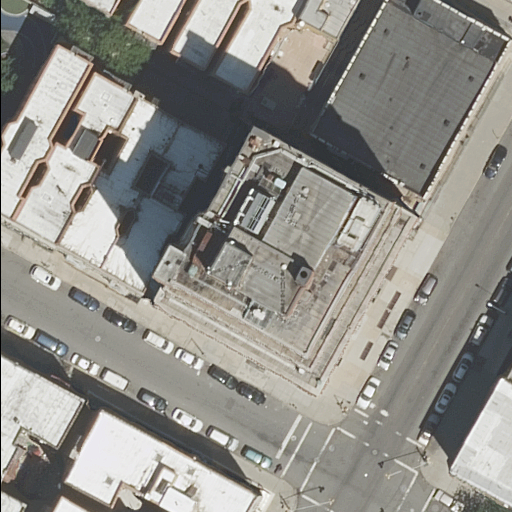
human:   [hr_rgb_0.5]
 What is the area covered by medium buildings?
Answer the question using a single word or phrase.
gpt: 1912m2

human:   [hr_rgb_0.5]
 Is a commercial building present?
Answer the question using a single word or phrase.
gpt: no

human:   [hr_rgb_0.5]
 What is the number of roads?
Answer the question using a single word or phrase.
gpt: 2

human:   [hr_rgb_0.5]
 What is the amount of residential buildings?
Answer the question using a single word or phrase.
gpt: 16

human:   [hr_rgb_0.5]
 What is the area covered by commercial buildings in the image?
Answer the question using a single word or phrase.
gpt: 0m2

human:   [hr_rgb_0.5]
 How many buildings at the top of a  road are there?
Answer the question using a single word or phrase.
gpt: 12

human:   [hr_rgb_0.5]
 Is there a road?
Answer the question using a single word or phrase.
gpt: yes

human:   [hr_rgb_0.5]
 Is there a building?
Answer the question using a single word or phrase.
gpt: yes

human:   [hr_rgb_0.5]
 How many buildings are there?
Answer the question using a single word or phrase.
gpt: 16

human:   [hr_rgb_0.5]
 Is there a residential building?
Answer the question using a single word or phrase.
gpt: yes

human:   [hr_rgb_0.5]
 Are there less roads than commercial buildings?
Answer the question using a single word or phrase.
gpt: no

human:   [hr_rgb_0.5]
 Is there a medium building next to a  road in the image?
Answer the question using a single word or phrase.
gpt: yes

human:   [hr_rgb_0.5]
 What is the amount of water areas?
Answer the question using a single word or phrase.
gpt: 0

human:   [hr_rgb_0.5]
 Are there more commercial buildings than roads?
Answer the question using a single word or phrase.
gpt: no

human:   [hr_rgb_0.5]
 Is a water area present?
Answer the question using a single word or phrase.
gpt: no

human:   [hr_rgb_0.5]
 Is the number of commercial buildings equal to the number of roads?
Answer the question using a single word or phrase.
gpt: no

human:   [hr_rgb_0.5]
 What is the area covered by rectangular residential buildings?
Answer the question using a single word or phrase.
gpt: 447m2

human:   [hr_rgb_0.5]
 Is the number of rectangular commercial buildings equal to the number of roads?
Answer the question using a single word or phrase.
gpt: no

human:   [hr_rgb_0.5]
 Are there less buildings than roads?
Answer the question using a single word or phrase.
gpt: no

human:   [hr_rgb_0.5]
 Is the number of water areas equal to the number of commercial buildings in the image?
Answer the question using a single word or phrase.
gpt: yes

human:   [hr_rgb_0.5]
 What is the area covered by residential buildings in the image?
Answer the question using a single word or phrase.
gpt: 4632m2

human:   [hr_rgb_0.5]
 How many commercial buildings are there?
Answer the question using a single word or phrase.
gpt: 0

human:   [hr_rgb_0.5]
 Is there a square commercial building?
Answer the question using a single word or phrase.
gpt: no

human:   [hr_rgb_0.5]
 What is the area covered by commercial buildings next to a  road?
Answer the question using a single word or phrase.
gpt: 0m2

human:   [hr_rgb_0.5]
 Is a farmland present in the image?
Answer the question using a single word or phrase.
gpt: no

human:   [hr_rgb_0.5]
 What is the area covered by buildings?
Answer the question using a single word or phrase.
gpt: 4632m2

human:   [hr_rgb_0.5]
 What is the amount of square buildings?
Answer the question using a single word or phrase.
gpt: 0

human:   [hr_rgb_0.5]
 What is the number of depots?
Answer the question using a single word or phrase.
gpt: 0

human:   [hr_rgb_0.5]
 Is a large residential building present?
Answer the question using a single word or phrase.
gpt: yes

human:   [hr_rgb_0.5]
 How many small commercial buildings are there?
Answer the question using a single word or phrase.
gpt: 0

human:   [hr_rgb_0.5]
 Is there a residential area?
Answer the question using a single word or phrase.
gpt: no

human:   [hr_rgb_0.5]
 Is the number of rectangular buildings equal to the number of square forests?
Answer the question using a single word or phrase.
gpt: no

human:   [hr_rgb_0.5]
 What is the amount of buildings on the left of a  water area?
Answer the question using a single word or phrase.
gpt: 0

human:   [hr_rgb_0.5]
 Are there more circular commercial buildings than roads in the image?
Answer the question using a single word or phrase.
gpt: no

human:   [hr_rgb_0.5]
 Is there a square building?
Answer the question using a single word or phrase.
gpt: no

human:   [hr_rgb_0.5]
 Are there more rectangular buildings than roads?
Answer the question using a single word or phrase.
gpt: yes

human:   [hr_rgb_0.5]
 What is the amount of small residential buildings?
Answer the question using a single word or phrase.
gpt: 6

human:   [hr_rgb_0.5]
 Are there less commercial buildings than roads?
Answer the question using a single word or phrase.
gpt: yes

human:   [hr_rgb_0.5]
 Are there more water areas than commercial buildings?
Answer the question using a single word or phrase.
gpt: no

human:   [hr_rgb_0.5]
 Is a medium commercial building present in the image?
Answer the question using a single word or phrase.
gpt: no

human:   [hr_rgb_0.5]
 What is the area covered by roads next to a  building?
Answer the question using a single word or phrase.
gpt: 0m2

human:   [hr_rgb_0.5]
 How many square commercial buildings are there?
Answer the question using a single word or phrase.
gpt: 0

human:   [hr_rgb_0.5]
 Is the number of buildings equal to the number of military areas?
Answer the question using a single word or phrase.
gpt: no

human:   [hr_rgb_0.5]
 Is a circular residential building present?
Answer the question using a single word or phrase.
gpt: no

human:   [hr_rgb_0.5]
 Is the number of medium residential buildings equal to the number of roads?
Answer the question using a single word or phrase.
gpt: no

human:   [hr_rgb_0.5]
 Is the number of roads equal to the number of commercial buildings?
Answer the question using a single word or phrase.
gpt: no

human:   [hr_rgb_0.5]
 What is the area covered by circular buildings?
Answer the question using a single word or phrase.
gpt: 0m2

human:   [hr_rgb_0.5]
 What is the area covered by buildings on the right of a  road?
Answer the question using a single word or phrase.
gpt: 1230m2

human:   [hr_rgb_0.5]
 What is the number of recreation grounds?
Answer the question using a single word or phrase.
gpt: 0

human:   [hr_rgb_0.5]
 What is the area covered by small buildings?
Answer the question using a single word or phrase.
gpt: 240m2

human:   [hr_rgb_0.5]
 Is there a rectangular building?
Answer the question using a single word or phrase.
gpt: yes

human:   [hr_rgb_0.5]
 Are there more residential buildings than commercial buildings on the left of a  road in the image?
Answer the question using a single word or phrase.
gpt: yes

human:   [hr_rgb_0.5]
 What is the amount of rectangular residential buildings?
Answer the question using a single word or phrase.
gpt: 8

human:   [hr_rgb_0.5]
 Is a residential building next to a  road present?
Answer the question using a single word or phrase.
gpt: yes

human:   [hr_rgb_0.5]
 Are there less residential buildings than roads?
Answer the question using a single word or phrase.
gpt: no

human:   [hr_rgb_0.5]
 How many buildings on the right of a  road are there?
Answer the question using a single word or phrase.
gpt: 5

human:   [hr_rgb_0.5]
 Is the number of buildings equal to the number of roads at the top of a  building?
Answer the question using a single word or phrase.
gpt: no

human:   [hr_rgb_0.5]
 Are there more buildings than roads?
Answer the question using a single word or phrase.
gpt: yes

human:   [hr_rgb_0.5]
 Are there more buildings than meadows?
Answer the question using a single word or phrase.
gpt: yes

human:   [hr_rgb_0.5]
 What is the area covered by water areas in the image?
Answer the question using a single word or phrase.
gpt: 0m2

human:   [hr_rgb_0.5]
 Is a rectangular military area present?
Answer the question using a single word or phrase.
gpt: no

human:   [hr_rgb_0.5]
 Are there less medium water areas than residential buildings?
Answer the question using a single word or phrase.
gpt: yes

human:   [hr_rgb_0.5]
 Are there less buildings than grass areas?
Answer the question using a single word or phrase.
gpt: no

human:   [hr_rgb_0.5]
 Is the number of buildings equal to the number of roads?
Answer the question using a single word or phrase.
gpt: no